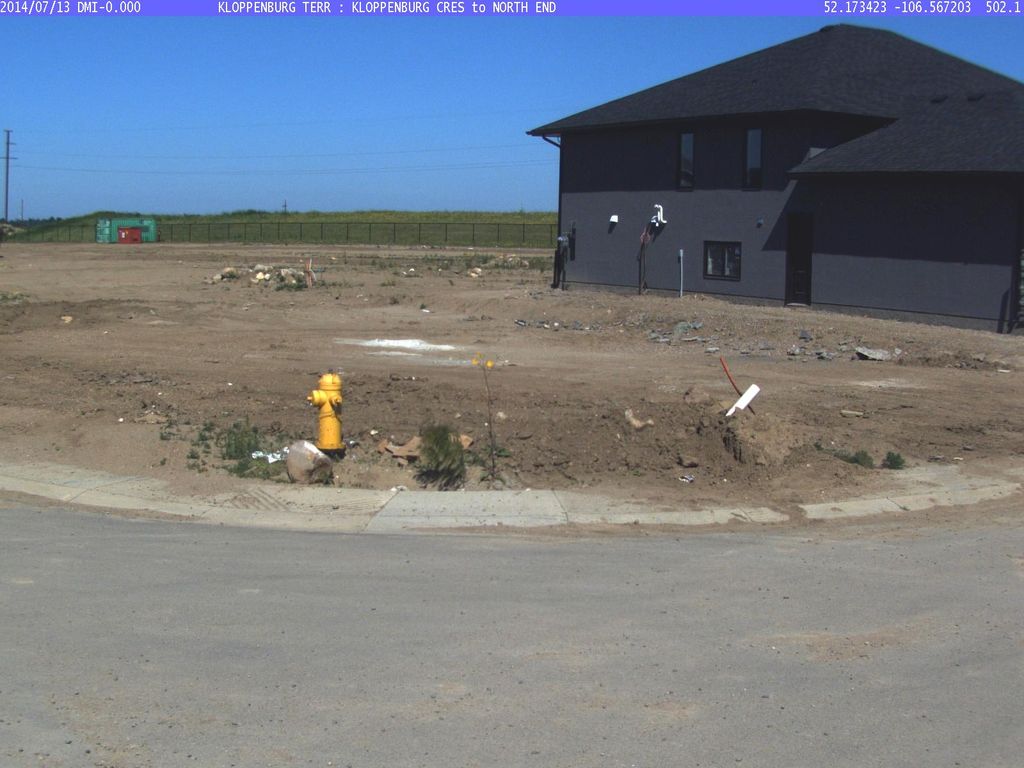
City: saskatoon